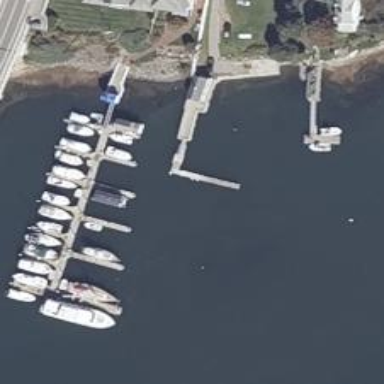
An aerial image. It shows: Man-made pier.